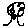
Label: tree